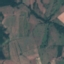
Land use / land cover: Pasture